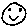
Label: smiley face